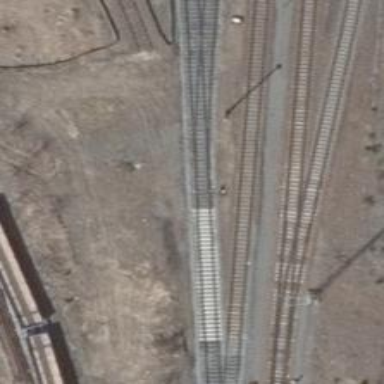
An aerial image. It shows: Railway switch.